Question: I am Using a Input field with a valueHelpRequest function but i need to change the icon or value help indicator to a custom icon. Can we do this and if yes how? Following is my piece of code:
'''
var oin1 = new sap.m.Input("id1",{
type:"Text",
placeholder:"Enter name",
editable:true,showValueHelp:true,
valueHelpRequest:function(){
sap.m.MessageToast.show("Value help request called !",{duration: 500})
}});
'''
You can see the Input field here:

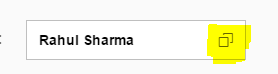
Answer: The Input control doesn't allow you to specify which icon should be used as value-help icon. You can see in line 415 of <URL> that the value help icon is hard-coded.
However, if you need a version of the input control that does allow you to specify which icon is used, I would suggest to create a custom Input control. This Input control could be as simple as subclass of the standard UI5 Input control. And then just override its _getValueHelpIcon method.